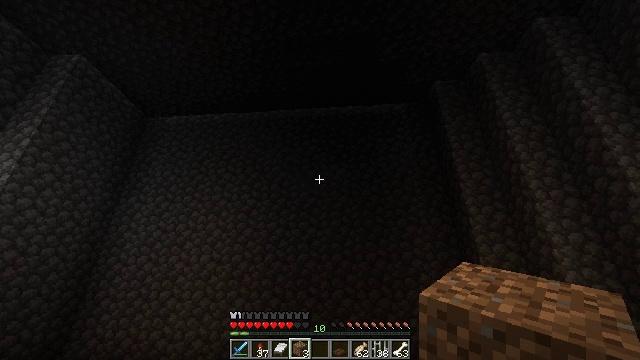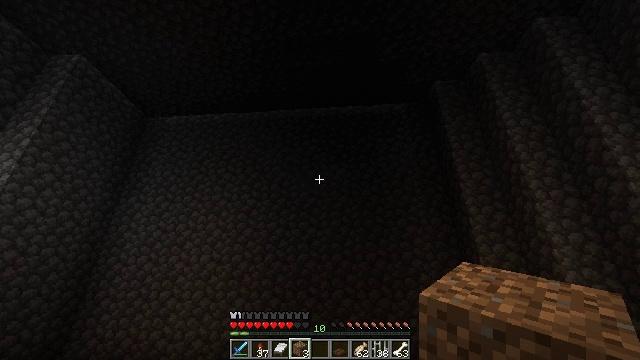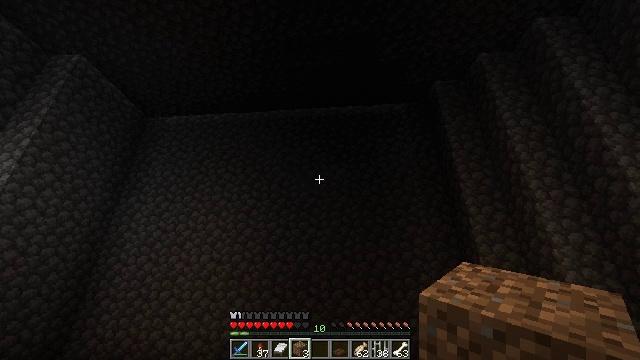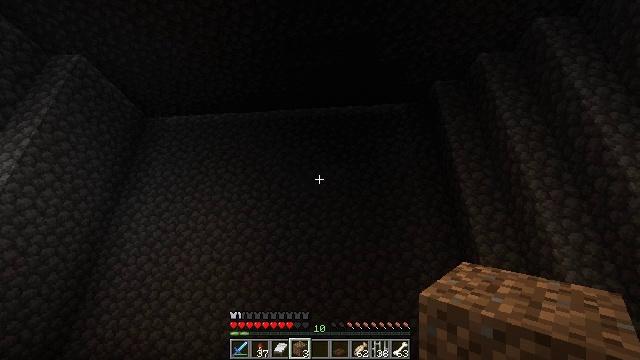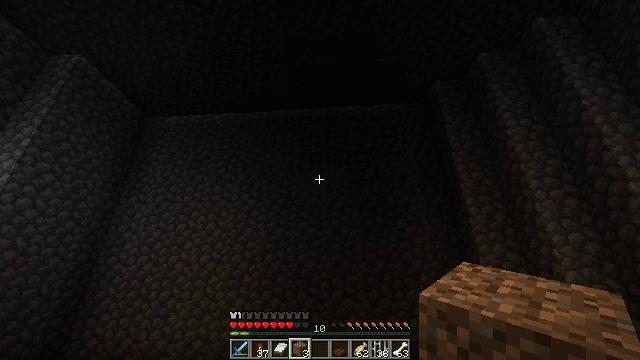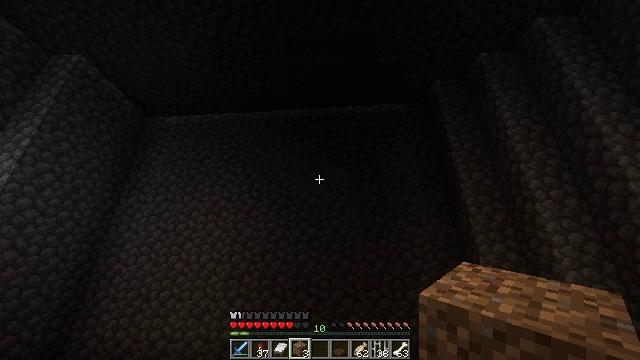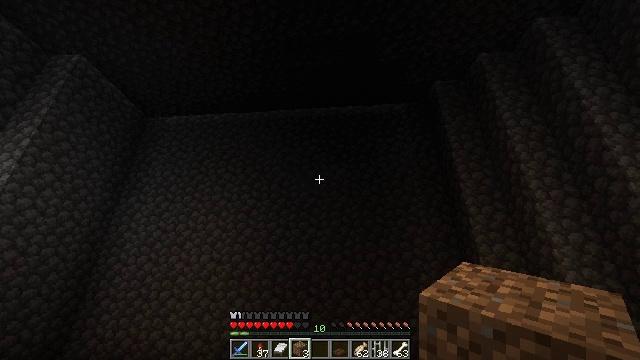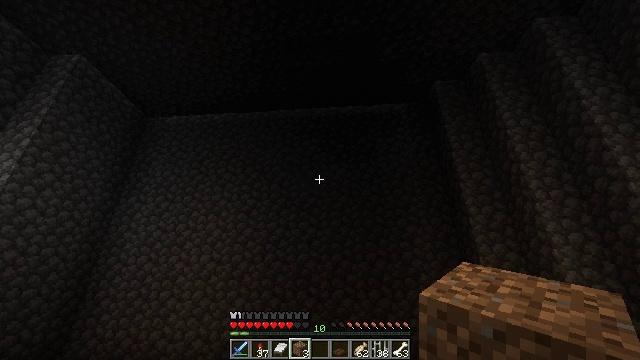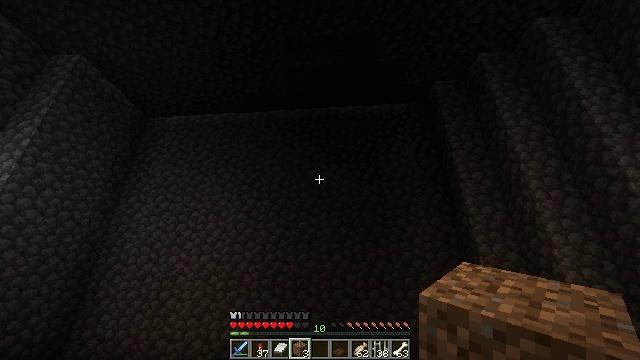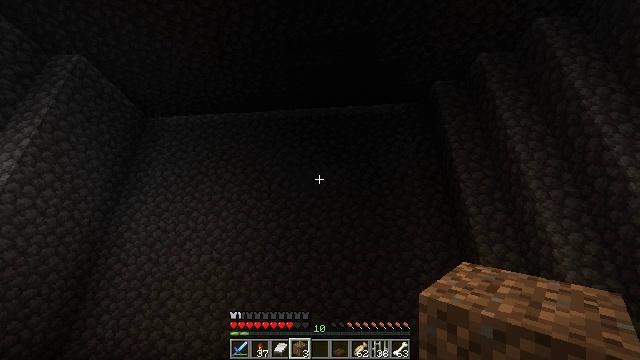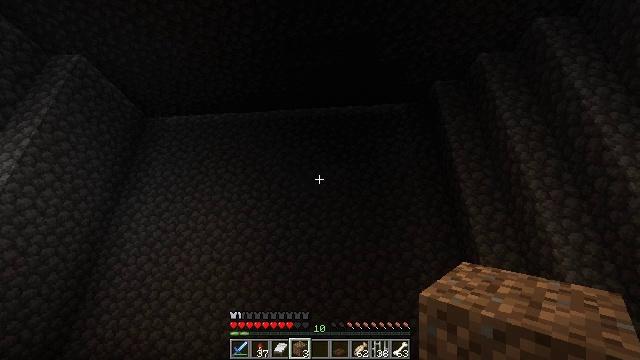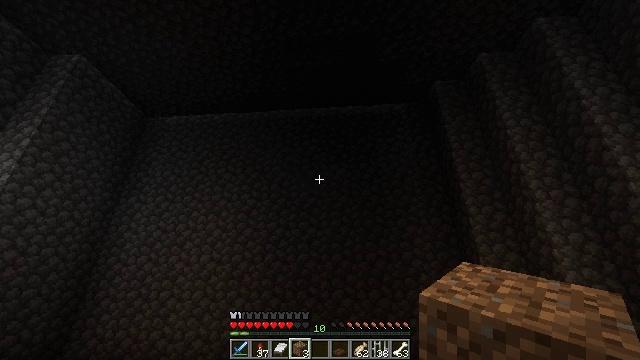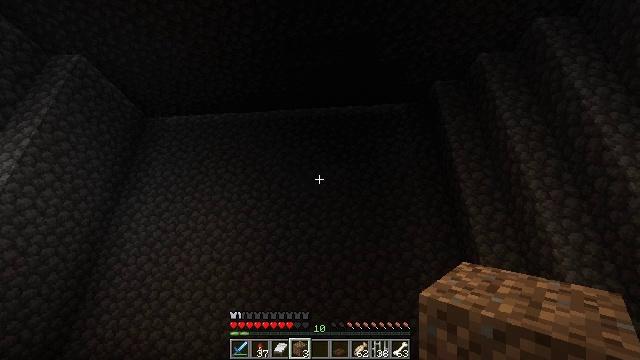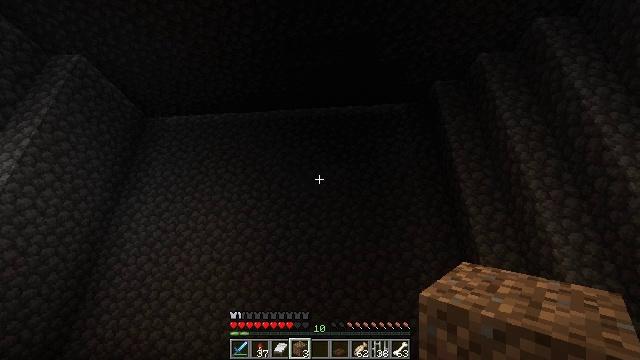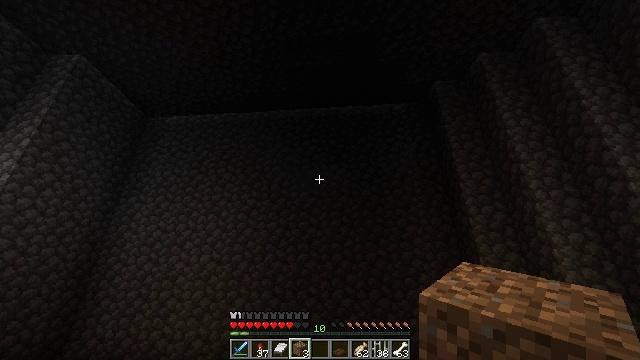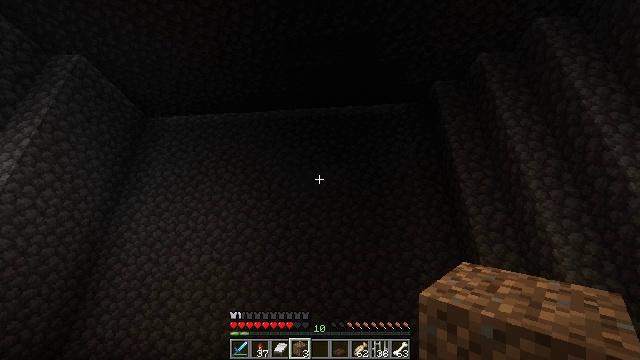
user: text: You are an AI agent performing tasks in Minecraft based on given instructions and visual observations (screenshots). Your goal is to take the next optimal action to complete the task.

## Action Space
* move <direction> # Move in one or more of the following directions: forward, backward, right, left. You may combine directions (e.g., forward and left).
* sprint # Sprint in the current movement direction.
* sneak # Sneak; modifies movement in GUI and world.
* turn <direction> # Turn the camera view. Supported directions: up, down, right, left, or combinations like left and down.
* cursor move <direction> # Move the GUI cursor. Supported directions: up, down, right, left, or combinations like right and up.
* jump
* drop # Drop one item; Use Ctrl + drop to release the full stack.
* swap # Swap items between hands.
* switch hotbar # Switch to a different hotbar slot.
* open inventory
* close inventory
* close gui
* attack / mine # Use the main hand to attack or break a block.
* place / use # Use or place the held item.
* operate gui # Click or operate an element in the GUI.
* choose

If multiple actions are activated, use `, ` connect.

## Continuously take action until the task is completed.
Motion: motion action
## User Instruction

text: Remove kelp and place it on the ground.
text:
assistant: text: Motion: no_op
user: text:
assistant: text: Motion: no_op
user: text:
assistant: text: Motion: no_op
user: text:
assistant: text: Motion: no_op
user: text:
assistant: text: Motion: no_op
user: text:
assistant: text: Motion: no_op
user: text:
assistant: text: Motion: no_op
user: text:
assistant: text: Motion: no_op
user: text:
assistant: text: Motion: no_op
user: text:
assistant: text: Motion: no_op
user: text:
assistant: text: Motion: no_op
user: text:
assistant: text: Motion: no_op
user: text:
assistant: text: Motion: no_op
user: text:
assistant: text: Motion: no_op
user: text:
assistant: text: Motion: no_op
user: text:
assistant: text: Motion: no_op
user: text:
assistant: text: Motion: no_op
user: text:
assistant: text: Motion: no_op
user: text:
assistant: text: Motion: no_op
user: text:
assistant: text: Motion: no_op
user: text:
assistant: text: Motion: no_op
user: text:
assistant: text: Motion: no_op
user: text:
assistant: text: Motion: no_op
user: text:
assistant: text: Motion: no_op
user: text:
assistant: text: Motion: no_op
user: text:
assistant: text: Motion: no_op
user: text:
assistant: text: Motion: no_op
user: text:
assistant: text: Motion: no_op
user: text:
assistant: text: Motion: no_op
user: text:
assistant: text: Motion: no_op